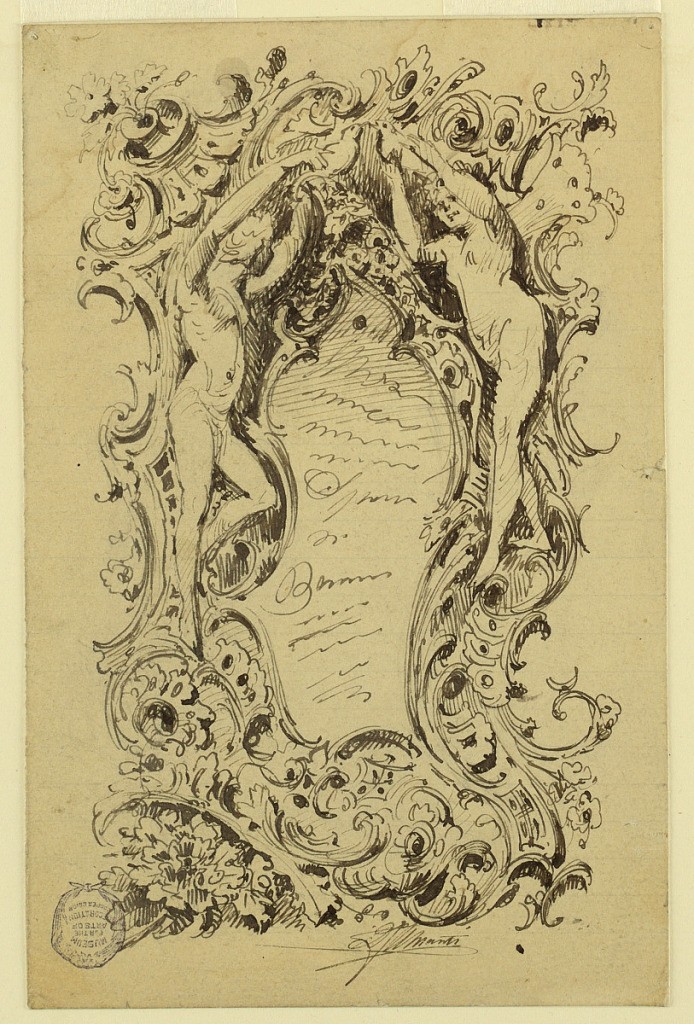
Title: Escutcheon, Probably a Design for a Title Page
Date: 1850–1880
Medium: Pen and ink on ruled paper
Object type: Drawing
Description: New Rococo style. Writing is indicated in the field. Eros and Psyche stand in the framing, either raising a dove.